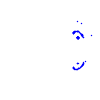
Particle: proton